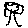
Label: tree